Question: I may be barking up the wrong tree here but im looking for a solution to increase the width in a space for example the space bar on your keyboard or in html terms " ". I have tried a few ideas I had like adding 2 " " as well as using js to replace spaces with tags adding css width property's. I have been also scouring the web for any css properties and found nothing. It would be great if anyone could share there knowledge and any ideas on how to solve this problem.
Thanks
image for reference

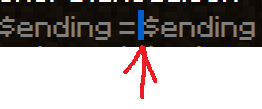
Answer: You could use javascript to achieve this but it would involve wrapping all spaces in a tag like a 'span'... might not be the best solution but it works:
<URL>
'''
var sentences = document.getElementsByTagName('p');
for(var i=0;i<sentences.length;i++){
sentences[i].innerHTML = sentences[i].innerHTML.replace(/ /g, '<span class="makeSpace"> </span>');
}
.makeSpace {
letter-spacing: 15px;
}
'''
---
you can use the 'word-spacing' property:
<URL>
'''
p {
word-spacing: 30px;
}
'''